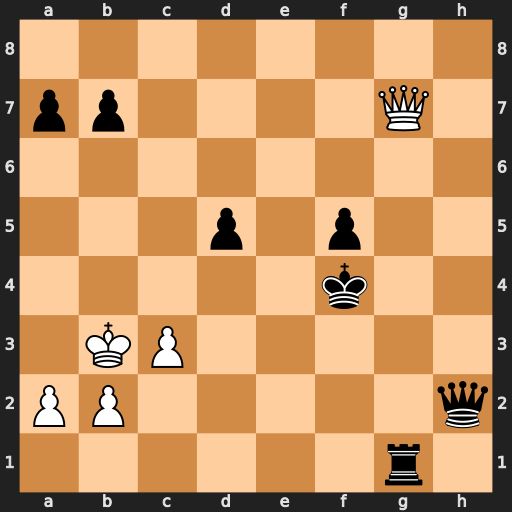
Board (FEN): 8/pp4Q1/8/3p1p2/5k2/1KP5/PP5q/6r1
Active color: w
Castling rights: -
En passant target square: -
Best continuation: Qc7+ Kg5 Qxh2